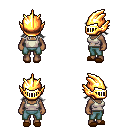
a pixel art fantasy rpg character, female body template, human, dark skin, white pirate shirt, teal pants, gray loose hair, gold helm, brown slippers, four views (front, back, left, right), 2x2 character sprite sheet, small pixel art, hard edges, no anti-aliasing